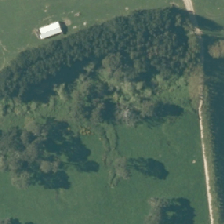
Land cover: deciduous_hardwood